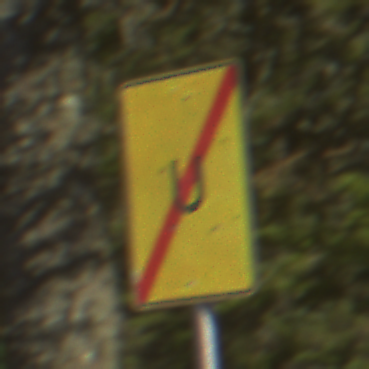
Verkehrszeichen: EndeUmleitung
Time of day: MorningAfternoon
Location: Outdoor (Nature)
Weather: Clear
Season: Winter
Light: Natural